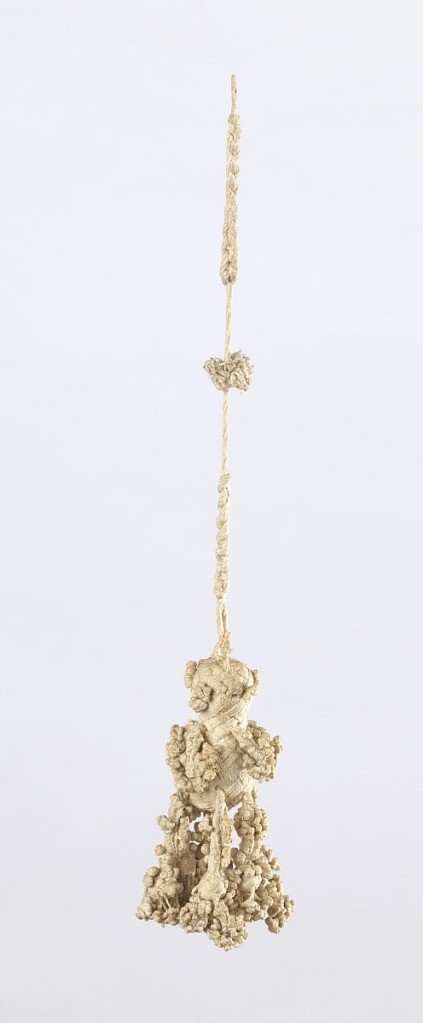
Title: Tassel
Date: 17th century
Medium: linen Technique: braided and knotted
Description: Linen tassel, braided and knotted. Long braided cord attached to pear-shaped unit from which hang six knotted clusters.